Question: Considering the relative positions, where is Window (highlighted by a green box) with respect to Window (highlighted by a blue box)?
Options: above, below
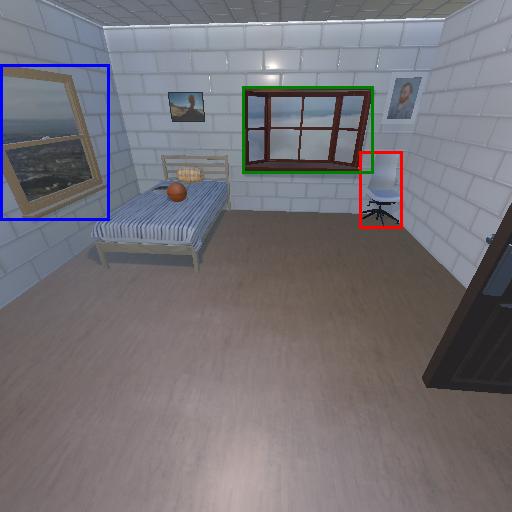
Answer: above